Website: macys
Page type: customer-info-address
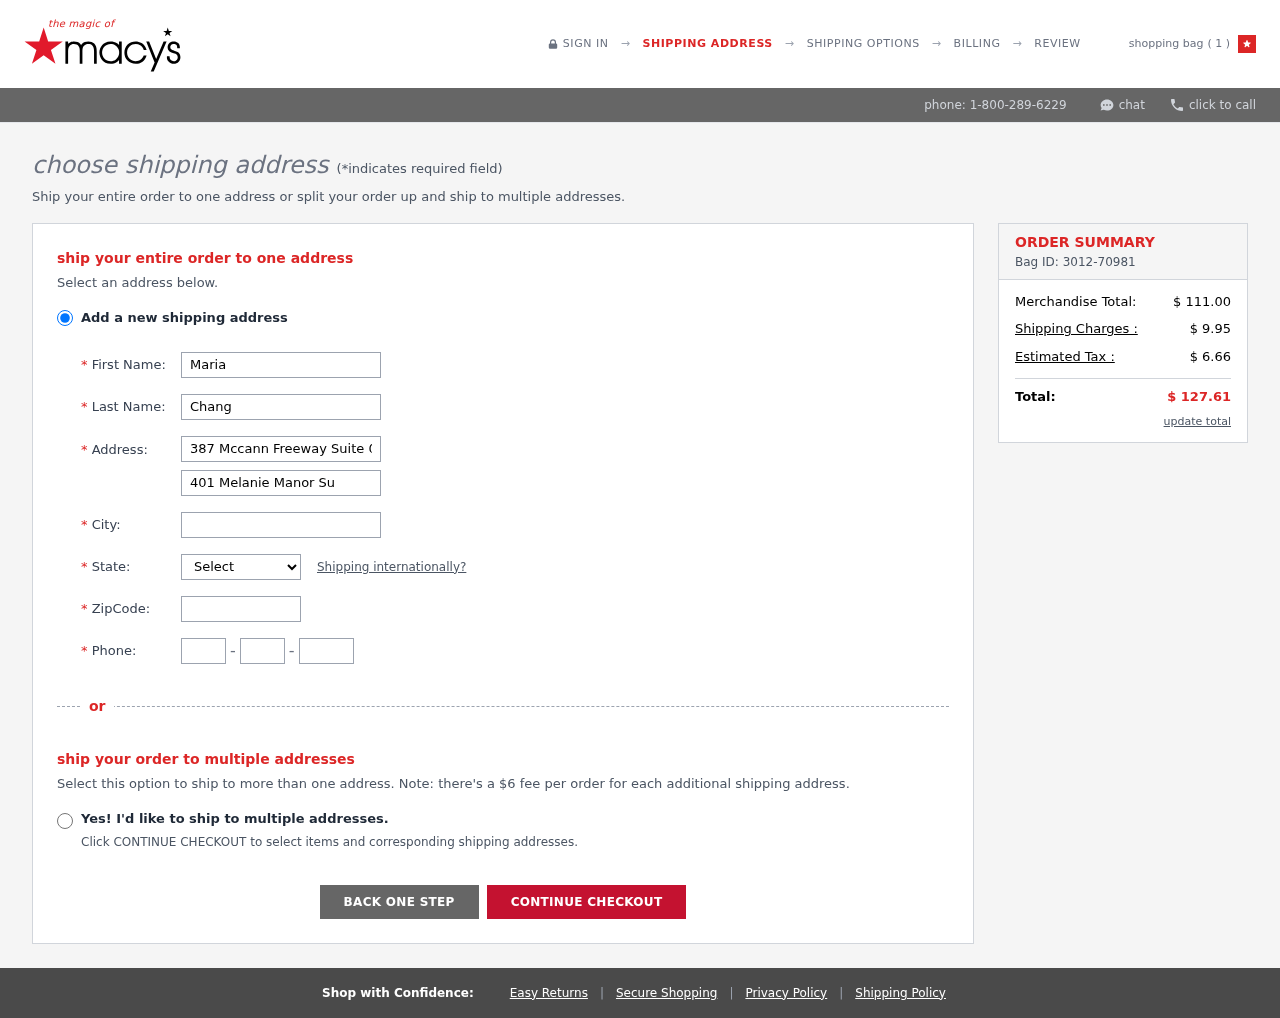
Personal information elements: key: PII_CITY
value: Rosemouth
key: PII_FIRSTNAME
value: Maria
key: PII_LASTNAME
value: Chang
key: PII_PHONE_AREA
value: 276
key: PII_PHONE_PREFIX
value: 844
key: PII_PHONE_SUFFIX
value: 9333
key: PII_POSTCODE
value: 72185
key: PII_STATE_ABBR
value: MN
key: PII_STREET
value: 387 Mccann Freeway Suite 037
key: PII_STREET2
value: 401 Melanie Manor Suite 297
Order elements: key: ORDER_NUM_ITEMS
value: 1
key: ORDER_ID
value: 3012-70981
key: ORDER_SUBTOTAL
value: $ 111.00
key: ORDER_SHIPPING_COST
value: $ 9.95
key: ORDER_TAX
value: $ 6.66
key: ORDER_TOTAL
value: $ 127.61